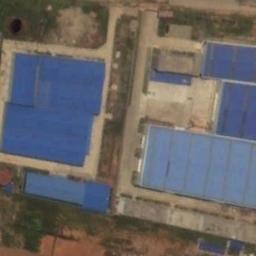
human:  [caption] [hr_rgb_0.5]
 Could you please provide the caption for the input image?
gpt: Many blue houses are in the industrial area .

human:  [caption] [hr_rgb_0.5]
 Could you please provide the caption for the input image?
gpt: In an industrial area there are many neatly arranged blue factories and roads with green belts .

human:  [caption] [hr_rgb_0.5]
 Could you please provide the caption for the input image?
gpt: The industrial area has some blue workshops of different sizes  .

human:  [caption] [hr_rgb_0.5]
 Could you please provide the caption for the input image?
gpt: Houses in the industrial area have blue roofs .

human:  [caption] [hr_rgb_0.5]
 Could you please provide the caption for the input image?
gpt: There are some blue buildings on the industrial area .